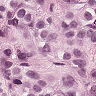
Metastatic tissue present: yes